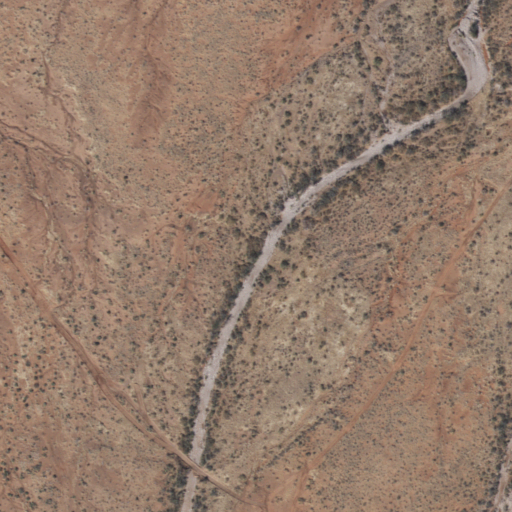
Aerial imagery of valley in Arizona named Gadwell Canyon containing only shrub